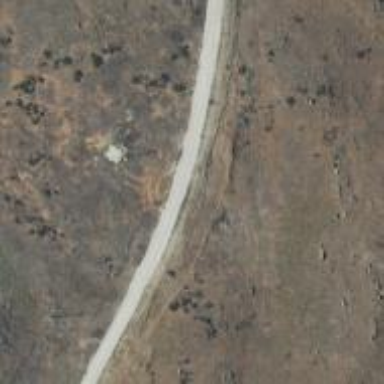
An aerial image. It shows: Track road leading to military base.